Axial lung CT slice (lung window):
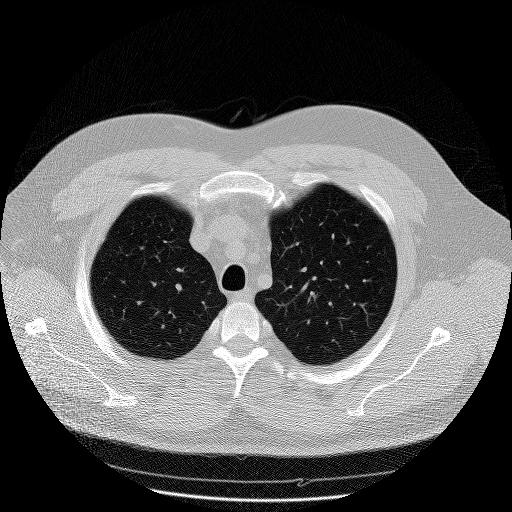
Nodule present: no